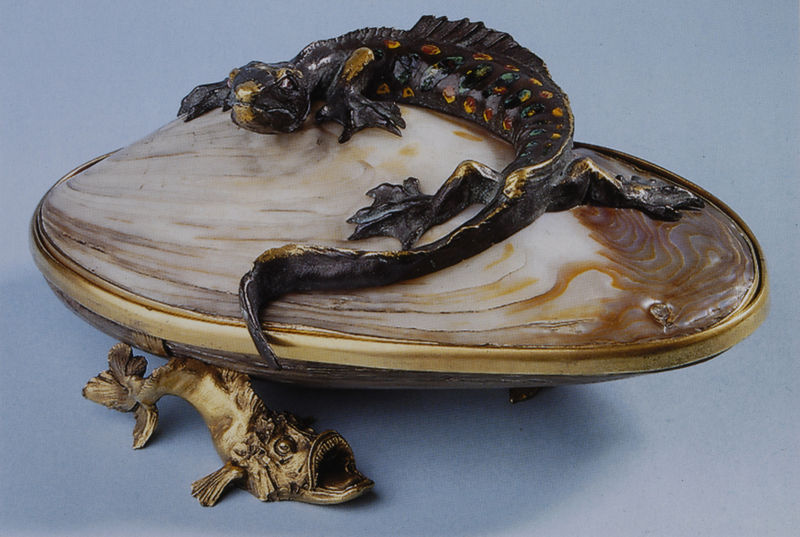
Titel: Muscheldose mit Salamander und Fisch
Künstler: Fritz von Miller
Standort: Nürnberg.
Institution: Gewerbemuseum der Landesgewerbeanstalt im Germanischen Nationalmuseum
Schlagwörter: blau, kopf, schatten, gelb, ocker, see, bunt, geschwungen, grau, licht, schwarz, tier, tiere, beige, augen, schale, sockel, stein, teller, tod, tot, flach, auge, figur, gold, perle, kreis, rund, schuppen, beine, fell, schwanz, relief, farbig, füße, afrika, kamm, klein, rand, figuren, wild, dekoration, dekor, figurativ, metall, plastik, edel, foto, fotografie, photographie, punkte, griff, deckel, gefäß, messing, fuss, gepunktet, vergoldet, orient, perlmutt, geschirr, gewunden, schwimmhäute, photo, chinesisch, flecken, fisch, karpfen, zähne, beute, farbfoto, floss, maul, echse, salamander, oker, muschel, zierde, schatulle, goldrand, gegenstand, goldschmiedekunst, kunsthandwerk, objekt, prunkgefäss, einfassung, perlmut, fassung, reliquie, geschliffen, aufnahme, gebiß, drache, lurch, reptil, kostbar, fische, auster, alabaster, eidechse, flossen, gecko, untier, flosse, zahn, asusu, austre, feuersalamander, feuersalamenader, marmorierung, salamender, suatrs, trophäe, aal, musche, kunstwerk, perlmutter, gro0, molch, seeteufel